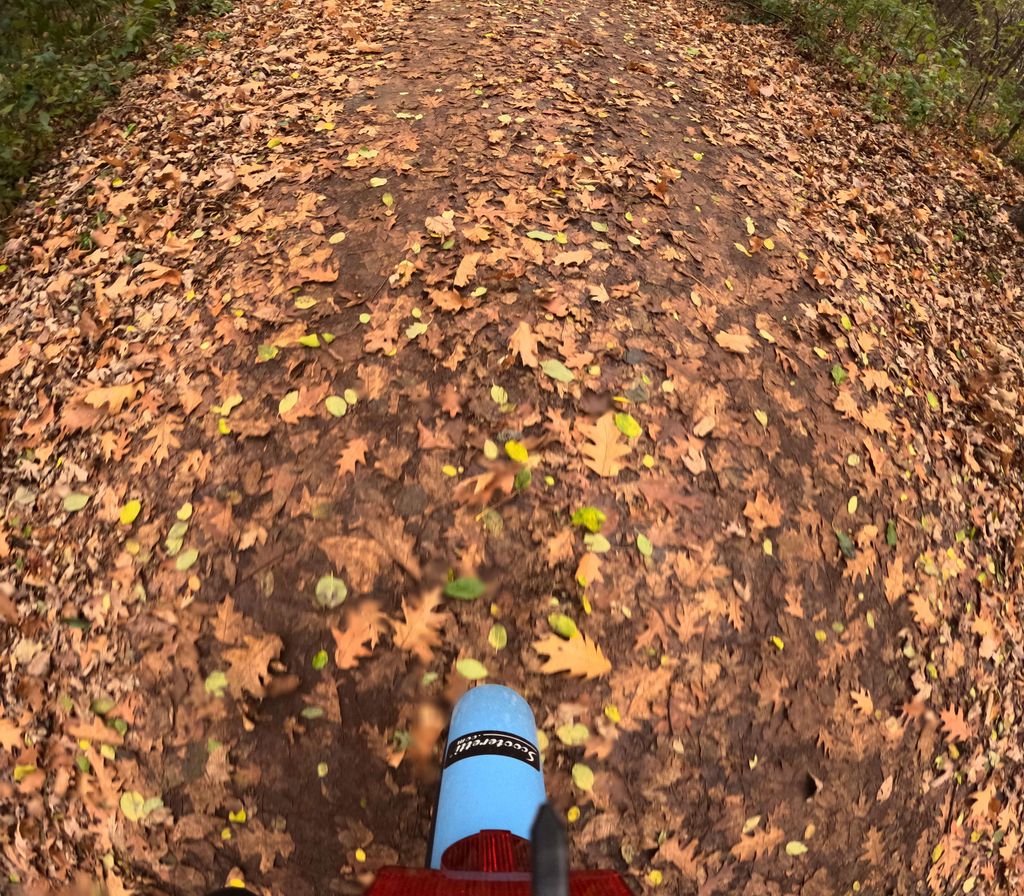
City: ottawa-gatineau